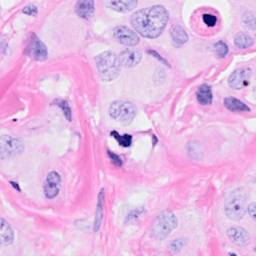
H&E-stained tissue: Breast